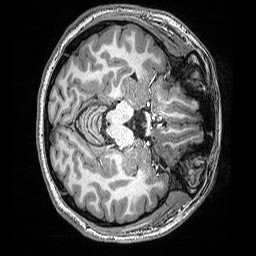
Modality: T1w
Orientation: axial